Question: I would like to pass '@survey' which is object of 'class Survey' to the JavaScript function 'SubmitClick' and then to the 'SubmitSurvey' in 'PersonController.cs'
My button: when clicked it passes arguments to 'javascript:SubmitClick'
'''
<button class='mybutton' type='button' onclick="javascript:SubmitClick(@Model.Item1.Id, @survey);">Save Survey</button>
'''
and JavaScript function:
'''
function SubmitClick(pid, sid) {
var url = '@Url.Action("SubmitSurvey", "Person")';
$.post(url, { personId: pid, survey: sid }, function (data) {
alert('updated' + pid);
});
}
'''
and method to which I want to pass '@survey':
'''
public void SubmitSurvey(int personId, Survey survey) {
}
'''
The result is:

I want to point out that passing '@survey.Id'(int) worked so the only problem is passing the '@survey'.
Error pop ups at passing arguments to java script function.
---
The button is inside foreach loop and the model is little bit complex. Can I just serialize it inside a loop?
I pass List of Survey to the view from here:
'''
public ActionResult _Survey1(int id) {
System.Diagnostics.Debug.WriteLine("PASSED ID: " + id);
Person person = db.Persons.Find(id);
//Passing a Tuple to Partial View, I want to pass copies further I use copying constructor
List<Survey> localSurveysCopy = new List<Survey>();
foreach (Survey survey in db.Surveys) {
localSurveysCopy.Add(new Survey(survey));
}
var tuple = new Tuple<Person, List<Survey>>(person, localSurveysCopy) { };
return PartialView(tuple);
}
'''
The view:
'''
@using WebApplication2.Models
@model System.Tuple<Person, List<Survey>>
<hr />
<h1>Surveys</h1>
<input type="button" id="Coll" value="Collapse" onclick="javascript:CollapseDiv()" />
@{int i = 1;}
@foreach (var survey in Model.Item2) {
using (Html.BeginForm()) {
<h2>Survey @(i)</h2>
<p />
@Html.EditorFor(x => survey.Questions)
<button class='mybutton' type='button' onclick="javascript:SubmitClick(@Model.Item1.Id, @Newtonsoft.Json.JsonConvert.SerializeObject(survey));">Save Survey</button>
}
i++;
<hr style="background-color:rgb(126, 126, 126);height: 5px" />
}
<hr />
'''
The script. I think I had to pass variable directly as I have many surveys and many buttons:
'''
function SubmitClick(pid, sid) {
var url = '@Url.Action("SubmitSurvey", "Person")';
var objSurvey = $.parseJSON(sid);
$.post(url, { personId: pid, survey: objSurvey }, function (data) {
alert('updated person' + pid + ' survey ' + sid);
});
}
'''
I get:
'''
A first chance exception of type 'System.Web.HttpException' occurred in System.Web.dll
A first chance exception of type 'Newtonsoft.Json.JsonSerializationException' occurred in Newtonsoft.Json.dll
A first chance exception of type 'Newtonsoft.Json.JsonSerializationException' occurred in Newtonsoft.Json.dll
A first chance exception of type 'Newtonsoft.Json.JsonSerializationException' occurred in Newtonsoft.Json.dll
A first chance exception of type 'Newtonsoft.Json.JsonSerializationException' occurred in Newtonsoft.Json.dll
A first chance exception of type 'Newtonsoft.Json.JsonSerializationException' occurred in Newtonsoft.Json.dll
A first chance exception of type 'Newtonsoft.Json.JsonSerializationException' occurred in Newtonsoft.Json.dll
A first chance exception of type 'Newtonsoft.Json.JsonSerializationException' occurred in Newtonsoft.Json.dll
A first chance exception of type 'Newtonsoft.Json.JsonSerializationException' occurred in System.Web.Mvc.dll
A first chance exception of type 'Newtonsoft.Json.JsonSerializationException' occurred in System.Web.Mvc.dll
'''
The class Survey looks like:
'''
using System;
using System.Collections.Generic;
using System.Linq;
using System.Web;
namespace WebApplication2.Models {
public class Survey {
public int Id { set; get; }
public virtual ICollection<Question> Questions { set; get; }
public Survey() { }
public Survey(Survey survey) {
Id = survey.Id;
Questions = new List<Question>();
System.Diagnostics.Debug.WriteLine("SURVEY " + survey.Questions == null);
foreach (Question question in survey.Questions) {
Questions.Add(new Question(question));
}
}
}
public class Question {
public int Id { set; get; }
public string QuestionText { set; get; }
public virtual ICollection<Answer> Answers { set; get; }
public virtual Survey Survey { get; set; }
public string SelectedAnswer { set; get; } //this field is SET after clicking SAVE button
public Question() { }
public Question(Question question) {
Id = question.Id;
QuestionText = question.QuestionText;
Answers = question.Answers;
Survey = question.Survey;
SelectedAnswer = "";
}
}
public class Answer {
public int Id { set; get; }
public string AnswerText { set; get; }
public virtual Question Question { get; set; }
public virtual ICollection<Person> Persons { get; set; }
}
}
'''
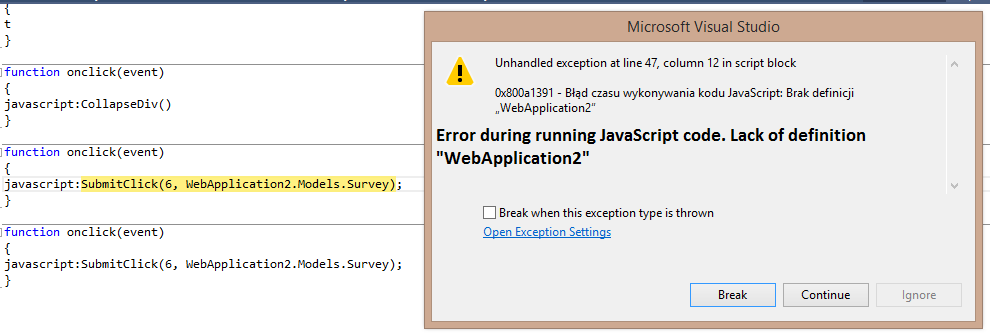
Answer: You cannot just pass C# object to JS and post it back.
You should:
- <URL>
'''
string json = JsonConvert.SerializeObject(survey);
'''
'''
<button class='mybutton' type='button' onclick="javascript:SubmitClick(@Model.Item1.Id, @json);">Save Survey</button>
'''
-
'''
function SubmitClick(pid, sid) {
var objSurvey = $.parseJSON(sid);
var url = '@Url.Action("SubmitSurvey", "Person")';
$.post(url, { personId: pid, survey: objSurvey }, function (data) {
alert('updated' + pid);
});
}
'''
'''
public void SubmitSurvey(int personId, Survey survey) { }
'''
Your Survey entity cannot be serialized correctly because of cycle references between classes. So you have few options here:
- -